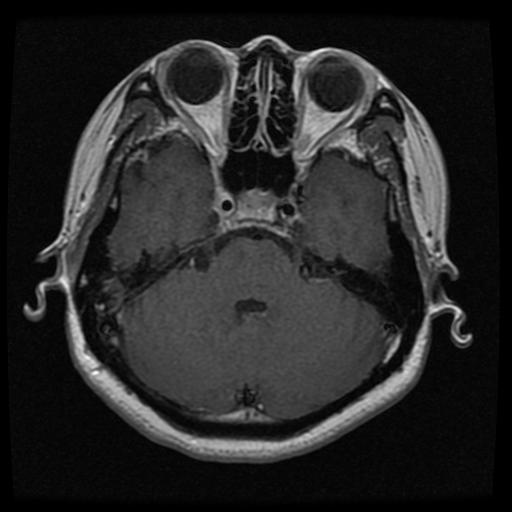
Label: pituitary